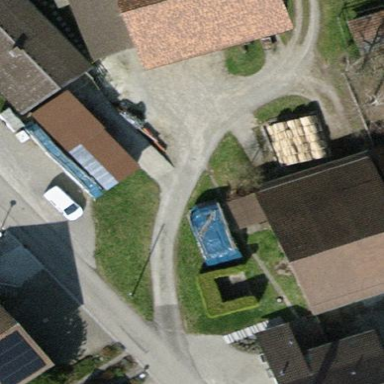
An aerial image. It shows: Gabled roof on farm auxiliary building.